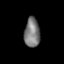
Tissue: prostate
Cell type: Myeloid cells
Senescence score: 0.7825
Nuclear area (px): 451
Mean DAPI intensity: 120.796